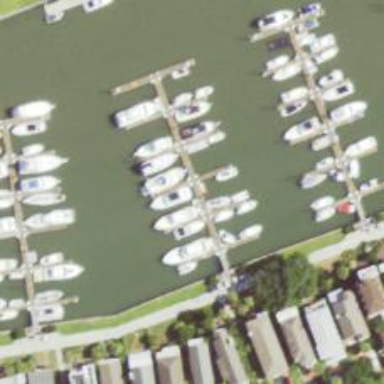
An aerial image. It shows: Marina area for leisure land.